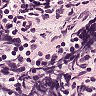
Metastatic tissue present: no